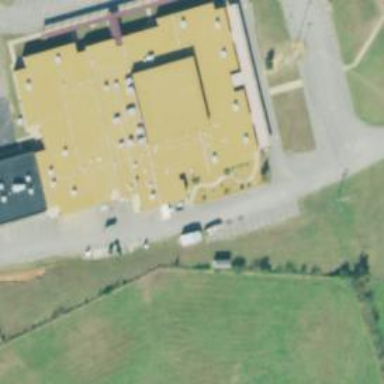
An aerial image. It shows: School building.